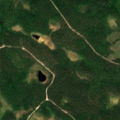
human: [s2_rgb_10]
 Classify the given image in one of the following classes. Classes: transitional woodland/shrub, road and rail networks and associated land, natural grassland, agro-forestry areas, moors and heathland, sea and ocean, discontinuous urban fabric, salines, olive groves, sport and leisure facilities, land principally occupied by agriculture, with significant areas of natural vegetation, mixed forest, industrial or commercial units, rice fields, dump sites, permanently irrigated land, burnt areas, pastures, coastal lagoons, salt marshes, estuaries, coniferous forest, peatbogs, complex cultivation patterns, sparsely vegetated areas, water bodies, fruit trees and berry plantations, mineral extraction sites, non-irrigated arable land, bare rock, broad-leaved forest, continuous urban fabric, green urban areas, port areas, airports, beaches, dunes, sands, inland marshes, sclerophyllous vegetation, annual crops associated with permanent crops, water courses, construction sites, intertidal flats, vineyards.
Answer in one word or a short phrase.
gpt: coniferous forest, mixed forest